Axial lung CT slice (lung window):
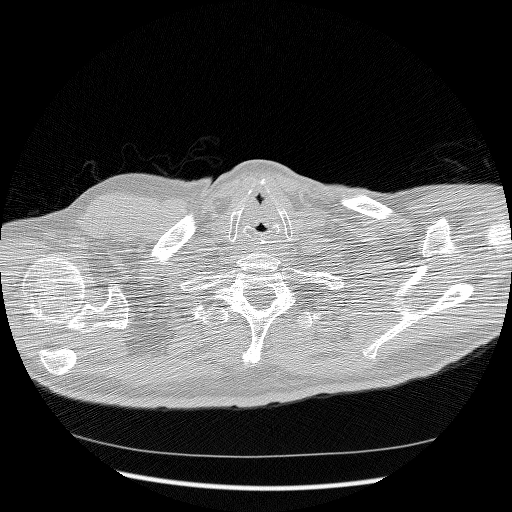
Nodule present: no